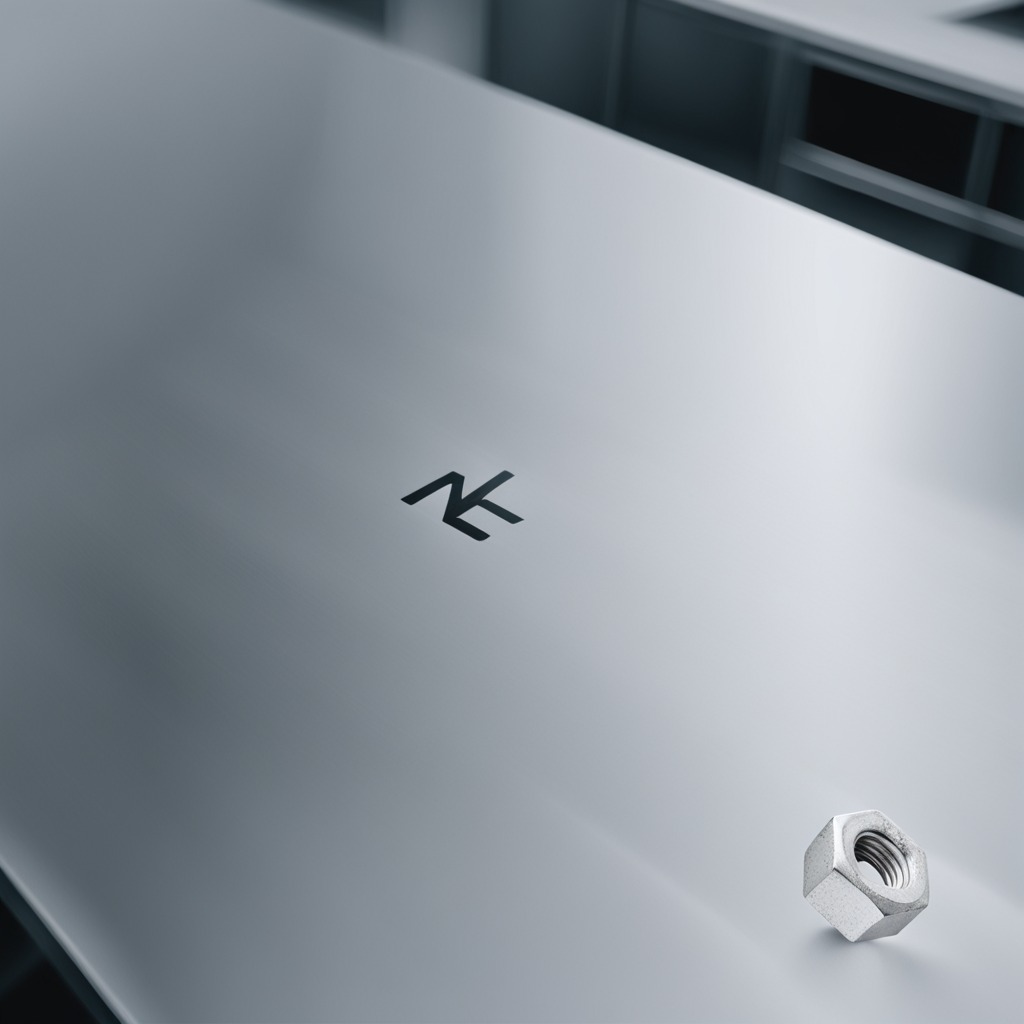
A metal nut is lying on the stainless steel table in a high-end prototyping lab.